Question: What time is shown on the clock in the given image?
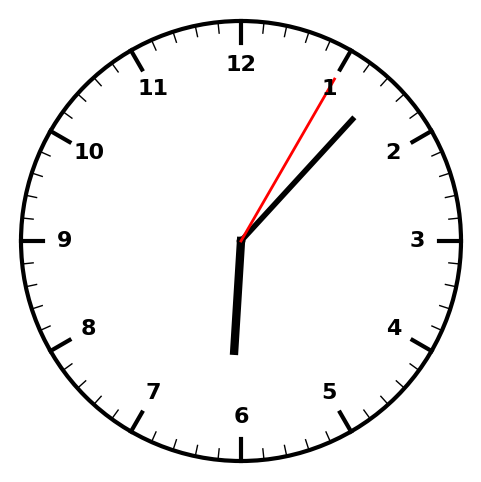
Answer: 06:07:05